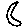
Label: moon